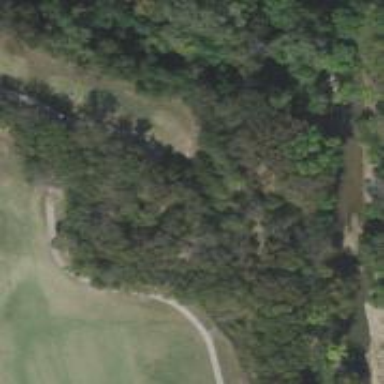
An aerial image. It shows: Path designated for golf carts.